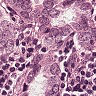
Metastatic tissue present: yes